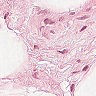
Metastatic tissue present: no